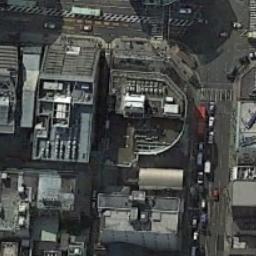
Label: commercial_area